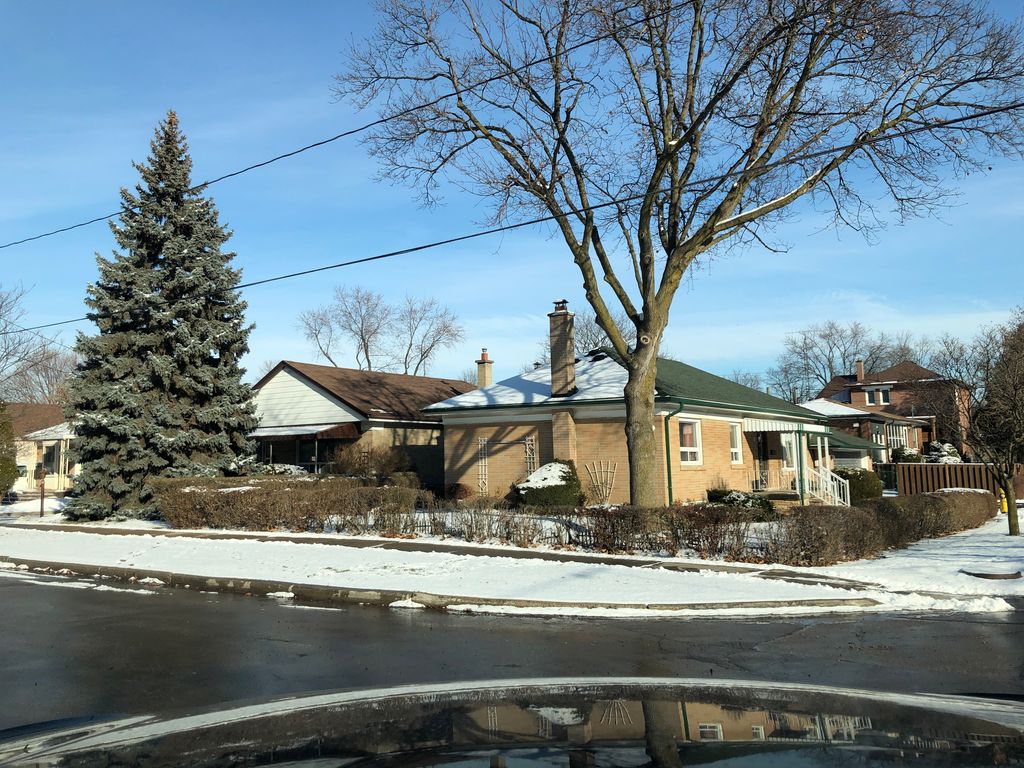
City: toronto